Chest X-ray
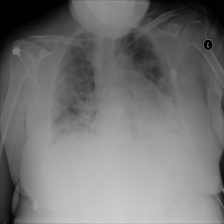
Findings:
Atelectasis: negative
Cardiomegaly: negative
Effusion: positive
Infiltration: negative
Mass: negative
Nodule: negative
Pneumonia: negative
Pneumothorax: negative
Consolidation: negative
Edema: negative
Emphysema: negative
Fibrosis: negative
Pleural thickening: negative
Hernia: negative